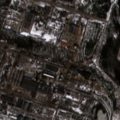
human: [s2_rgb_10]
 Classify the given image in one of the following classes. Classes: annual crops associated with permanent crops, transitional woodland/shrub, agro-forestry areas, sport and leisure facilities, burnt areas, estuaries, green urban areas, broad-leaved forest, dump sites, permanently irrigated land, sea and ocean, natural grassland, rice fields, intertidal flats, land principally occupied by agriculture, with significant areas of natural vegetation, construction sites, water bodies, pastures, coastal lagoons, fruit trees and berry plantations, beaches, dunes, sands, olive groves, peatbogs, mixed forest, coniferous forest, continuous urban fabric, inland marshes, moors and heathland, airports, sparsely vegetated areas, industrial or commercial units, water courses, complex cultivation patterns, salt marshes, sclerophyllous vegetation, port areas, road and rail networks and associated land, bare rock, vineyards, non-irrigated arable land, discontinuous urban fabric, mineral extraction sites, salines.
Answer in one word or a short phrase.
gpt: industrial or commercial units, green urban areas, coniferous forest, mixed forest, transitional woodland/shrub